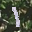
Label: 1